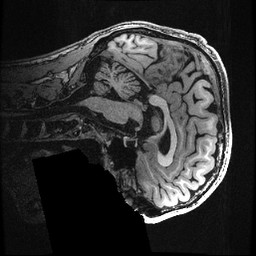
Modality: T1w
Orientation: sagittal
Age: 26
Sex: male
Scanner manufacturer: ge
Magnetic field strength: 3 T
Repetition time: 0.008096 s
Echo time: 0.003548 s